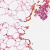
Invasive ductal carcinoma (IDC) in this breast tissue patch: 0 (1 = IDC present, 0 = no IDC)